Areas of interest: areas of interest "Home Furnishing and Building Materials Market"
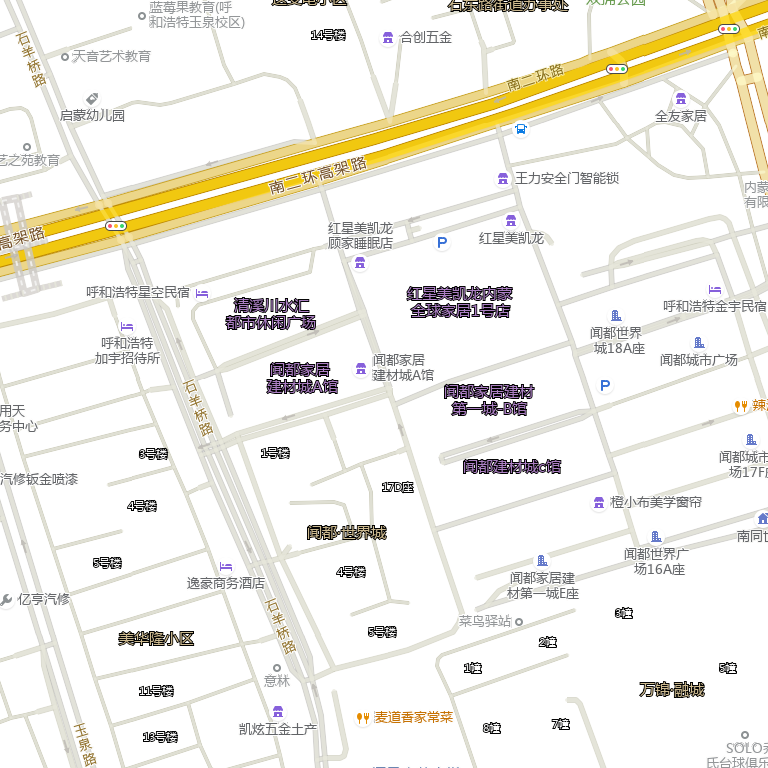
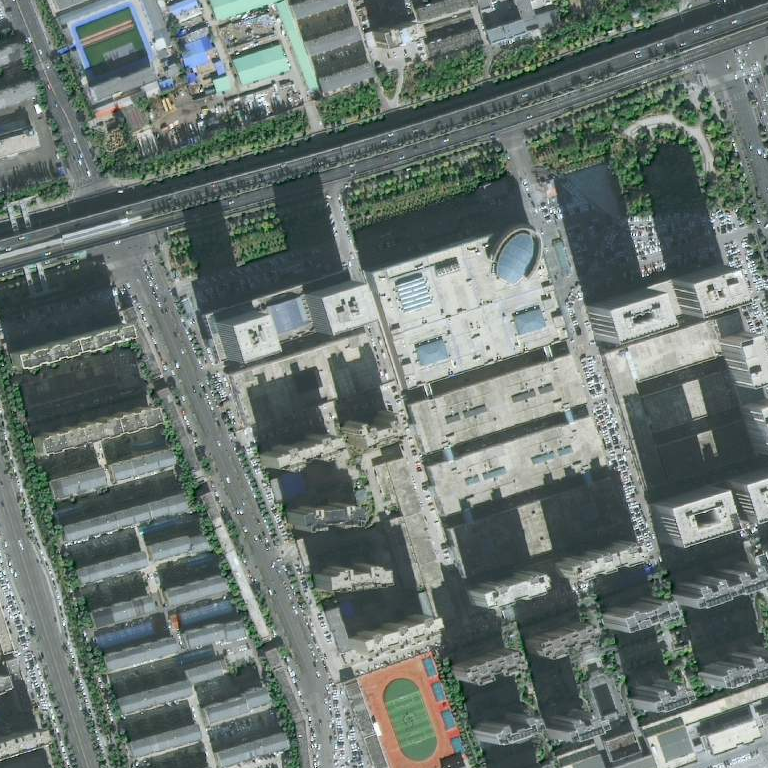